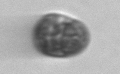
Label: Mesodinium